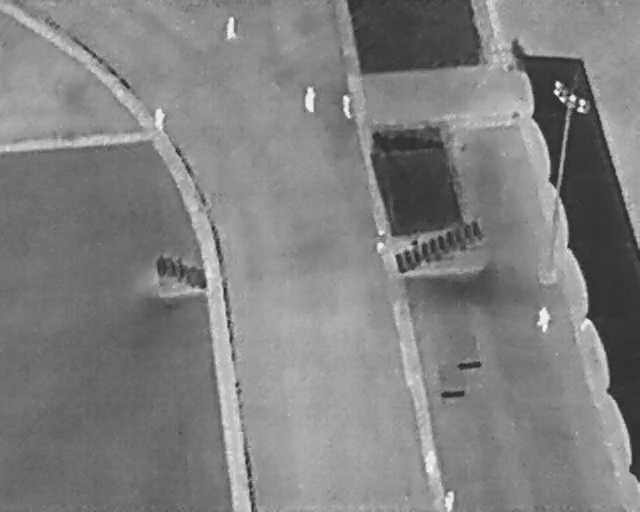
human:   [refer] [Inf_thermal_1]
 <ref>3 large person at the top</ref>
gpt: <box>[[33, 3, 38, 6, 2], [45, 17, 50, 20, 2], [52, 19, 56, 21, 2]]</box>